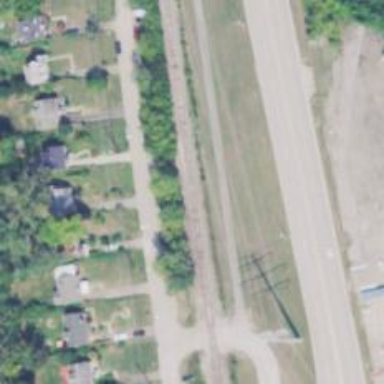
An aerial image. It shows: Railway track.